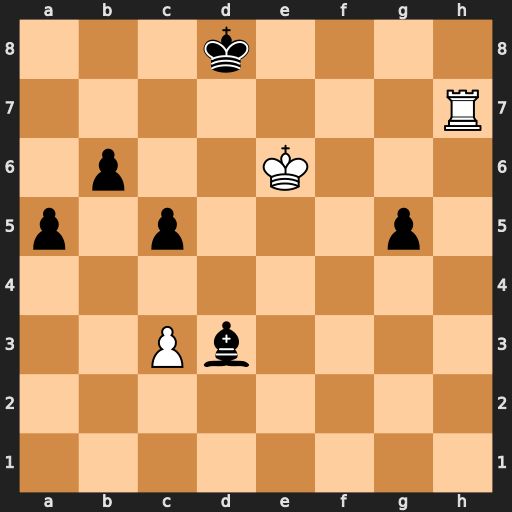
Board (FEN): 3k4/7R/1p2K3/p1p3p1/8/2Pb4/8/8
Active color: w
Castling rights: -
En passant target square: -
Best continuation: Rd7+ Kc8 Rxd3